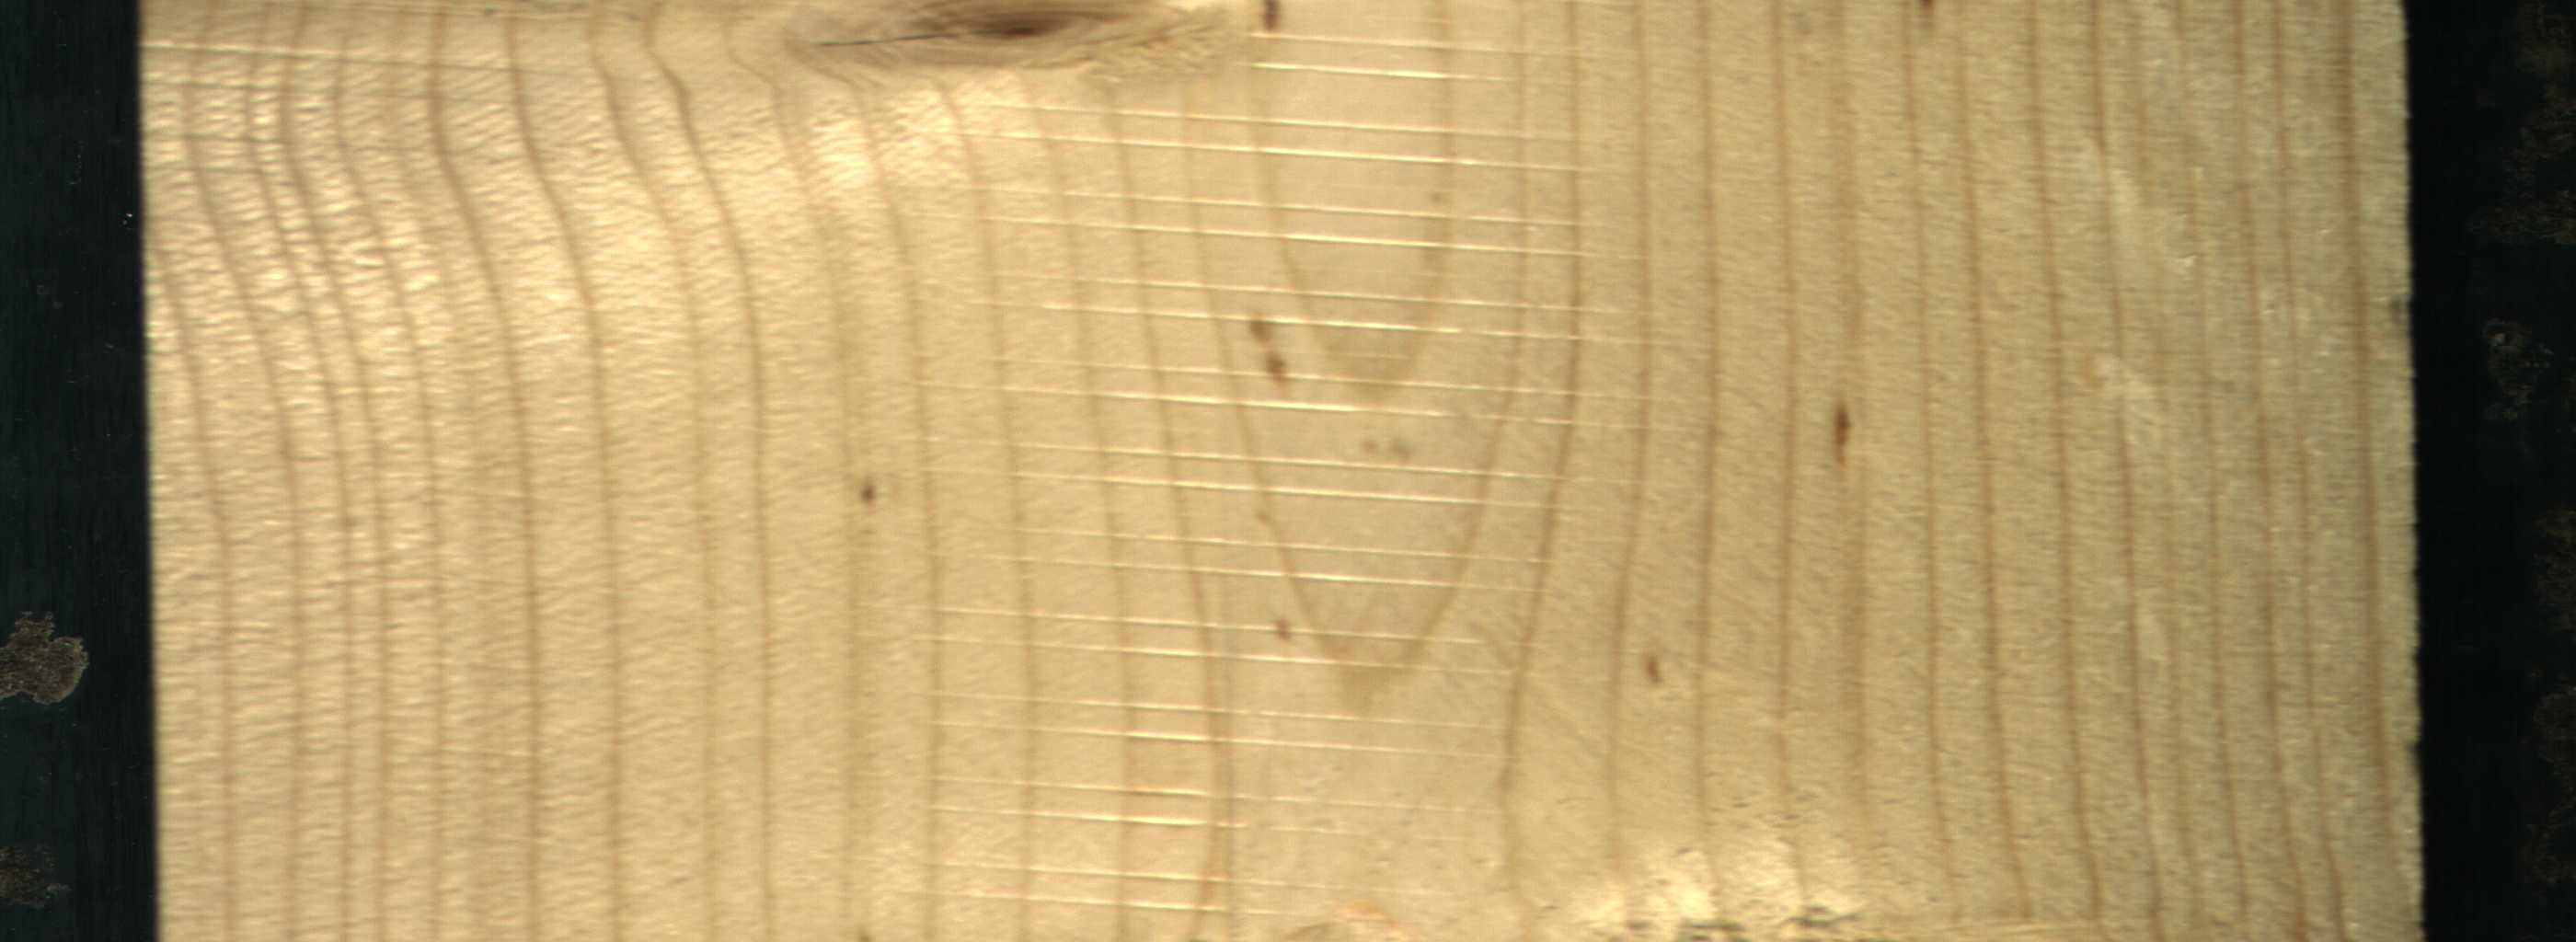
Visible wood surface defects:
knot_with_crack
knot_with_crack
knot_with_crack
Live_Knot